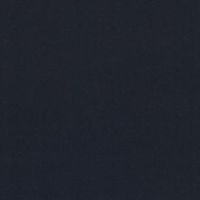
EUNIS habitat code: 14
Species observed at this site:
Chroicocephalus ridibundus
Phalacrocorax carbo
Podiceps cristatus
Cygnus olor
Fulica atra
Anas platyrhynchos
Aythya ferina
Mergus merganser
Larus canus
Sterna hirundo
Aythya fuligula
Bucephala clangula